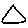
Label: triangle